Field crop: maize
Growth stage: 2
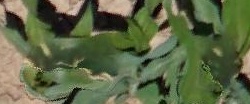
Species: maize